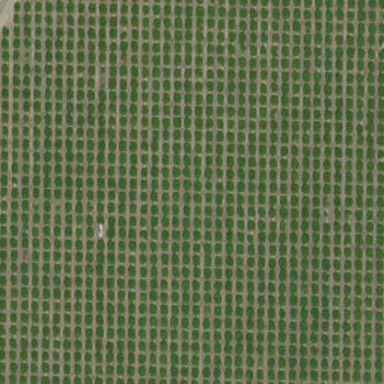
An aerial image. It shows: Orchard filled with avocado trees.